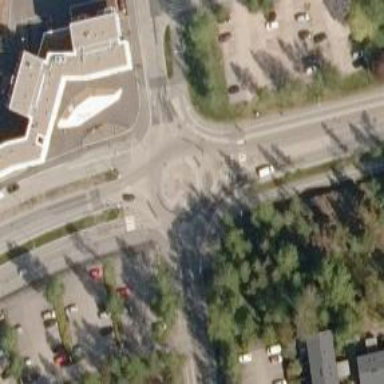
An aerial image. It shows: Secondary road with asphalt surface leading to roundabout.